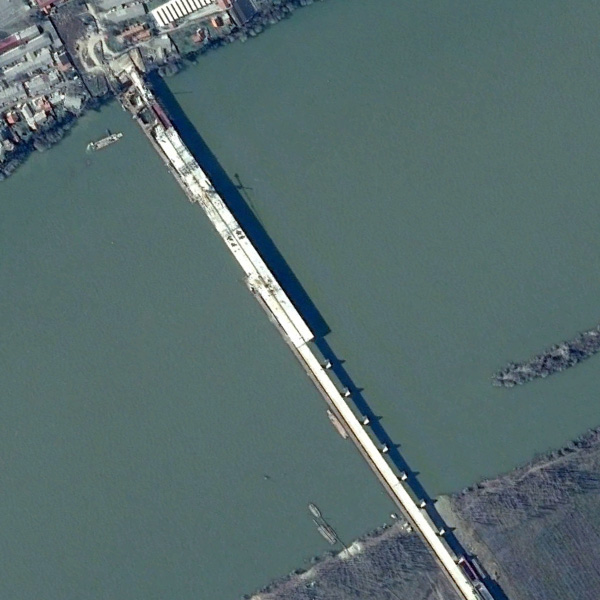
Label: Bridge